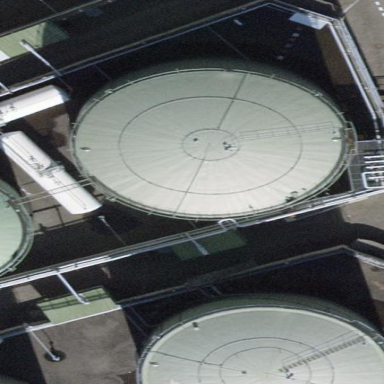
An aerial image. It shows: Storage tank that is man-made.